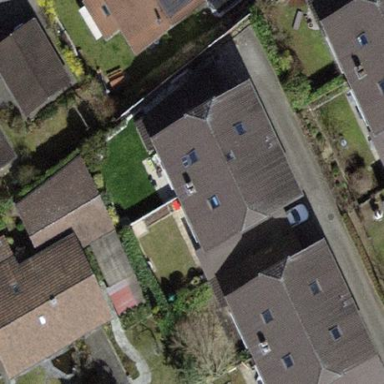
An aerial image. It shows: Building with tile roof.